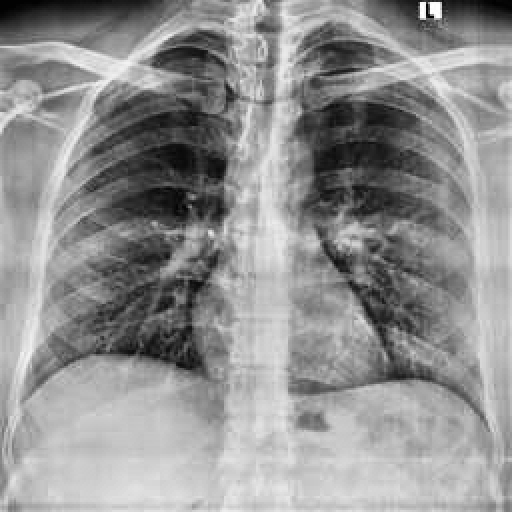
Finding: NORMAL